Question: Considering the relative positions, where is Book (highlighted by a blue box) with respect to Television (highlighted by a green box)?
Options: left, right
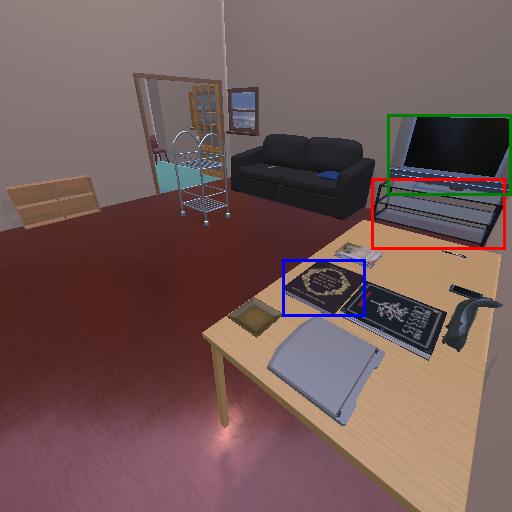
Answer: left